Aerial crown-view tile of a tropical tree (Barro Colorado Island, Panama), acquired 20240813:
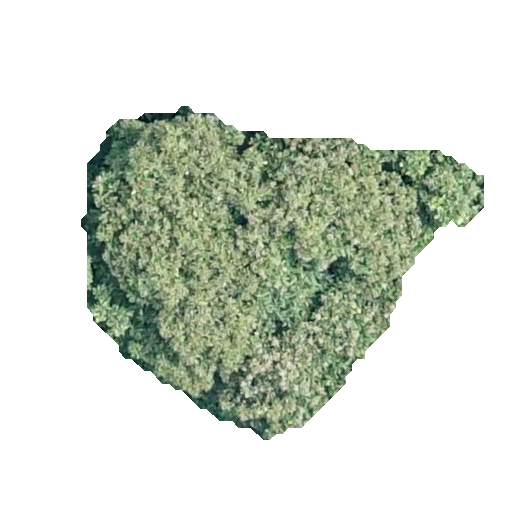
Species: Dipteryx oleifera
GBIF accepted scientific name: Dipteryx oleifera
Crown area: 129.175 m²